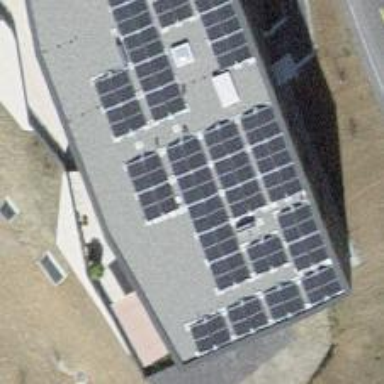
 consisting of solar photovoltaic panels."